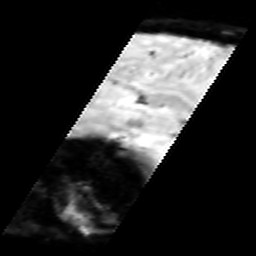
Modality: inplaneT2
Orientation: sagittal
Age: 20
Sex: female